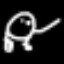
Label: frog